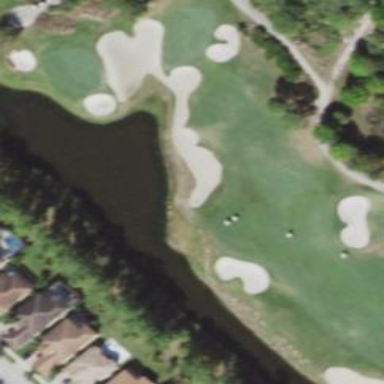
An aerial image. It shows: Sand bunker on golf course.